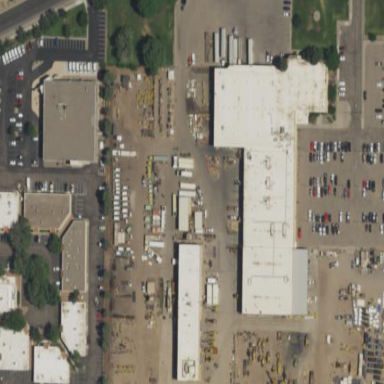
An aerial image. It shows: Industrial area.